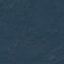
Land use / land cover: Forest